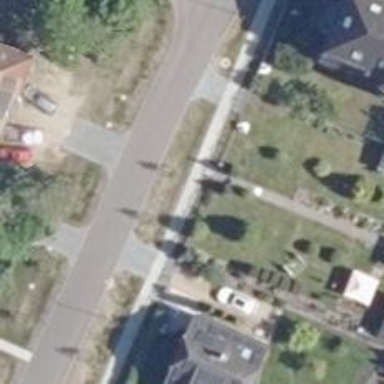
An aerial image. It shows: Sidewalk.